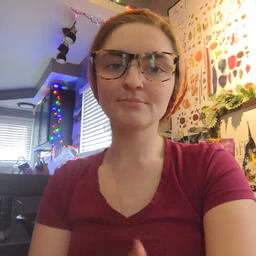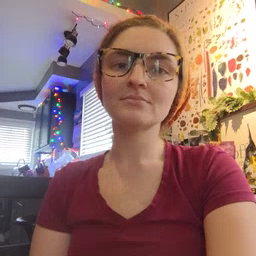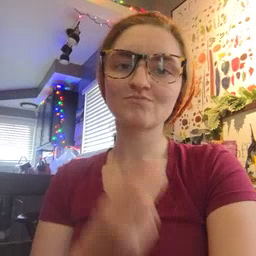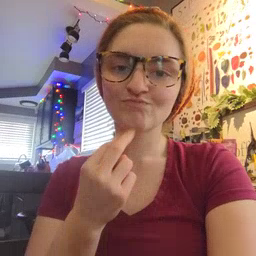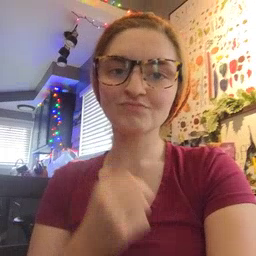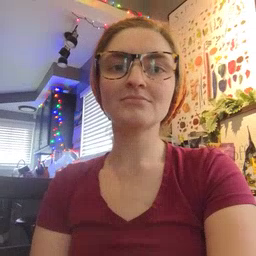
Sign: cute